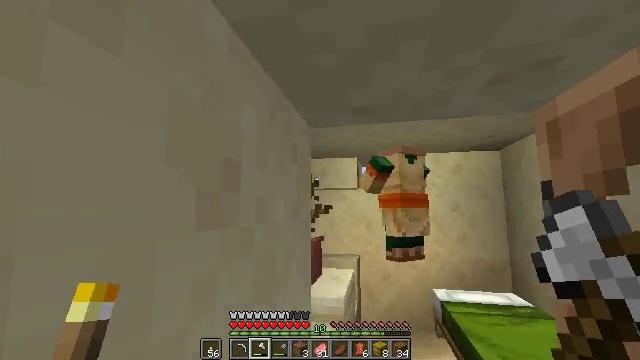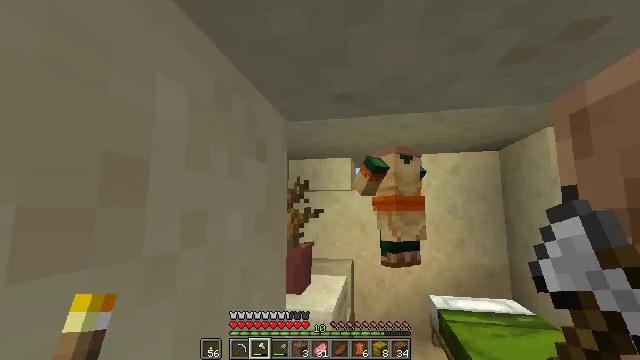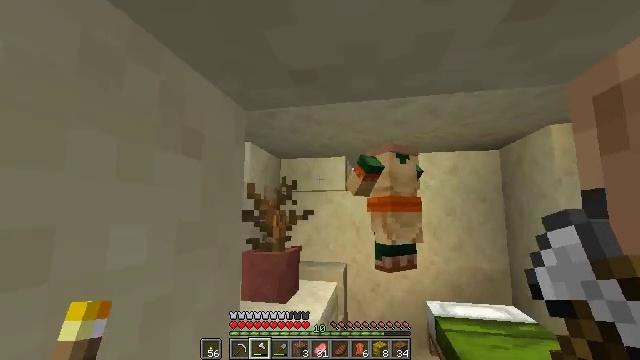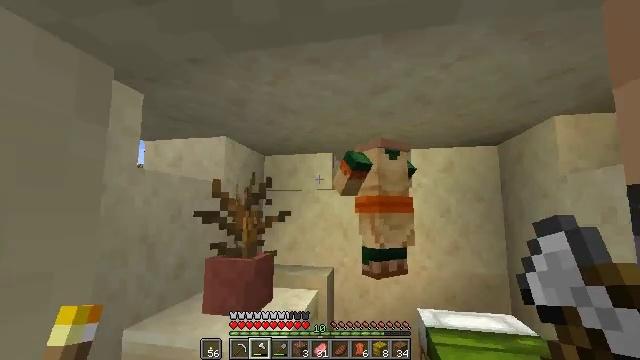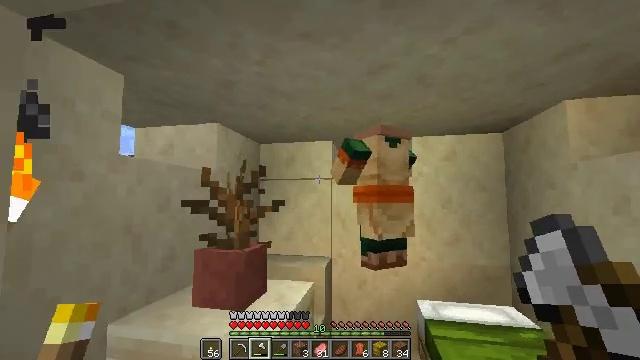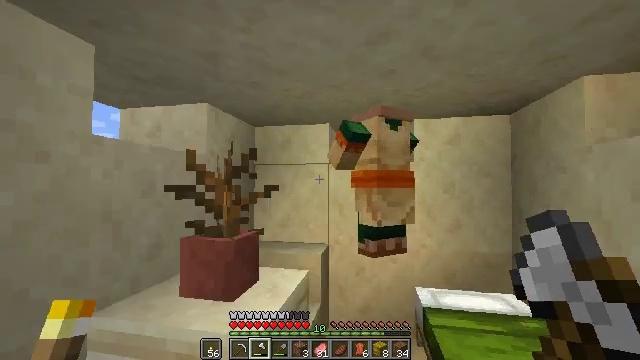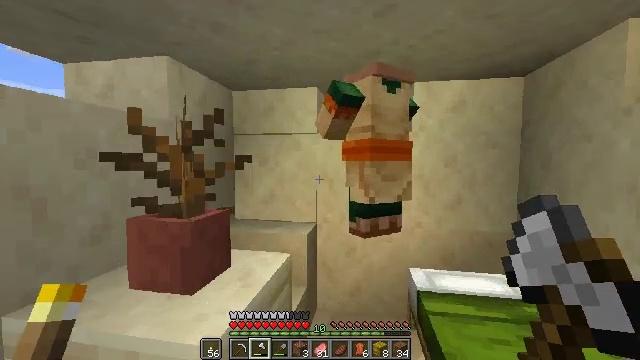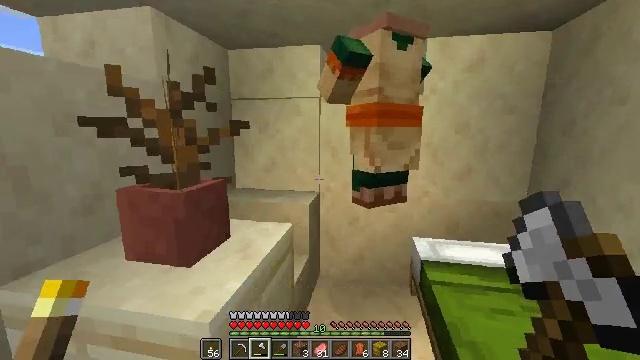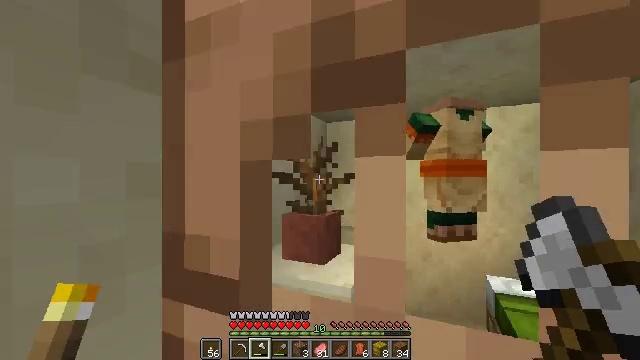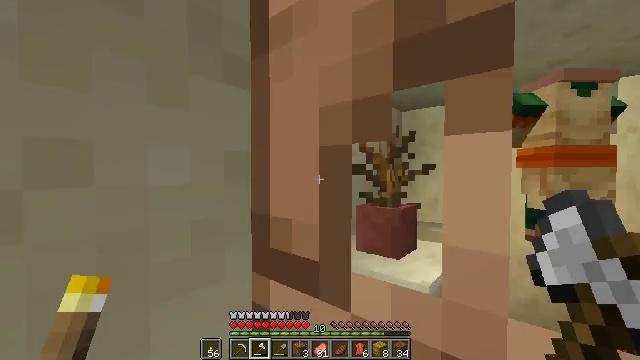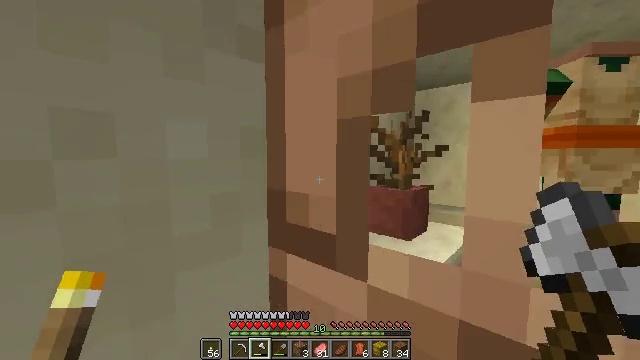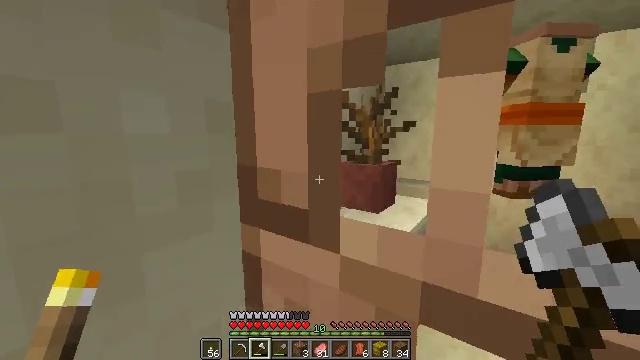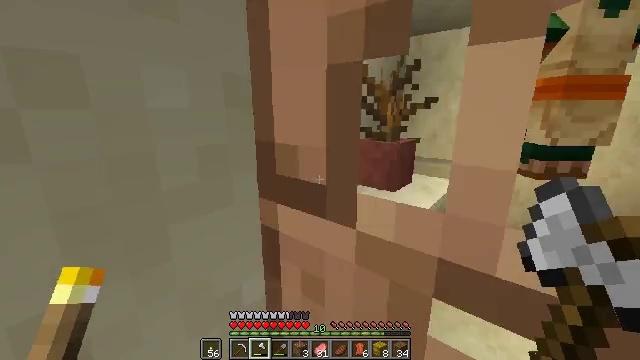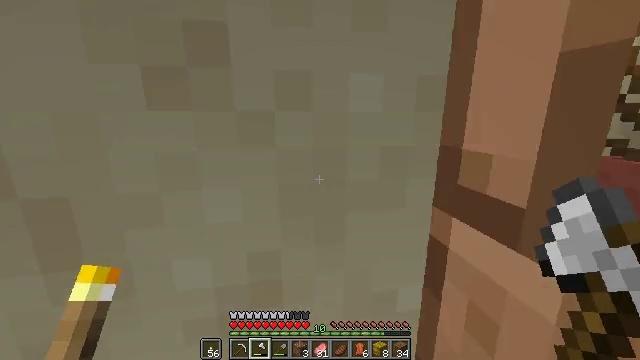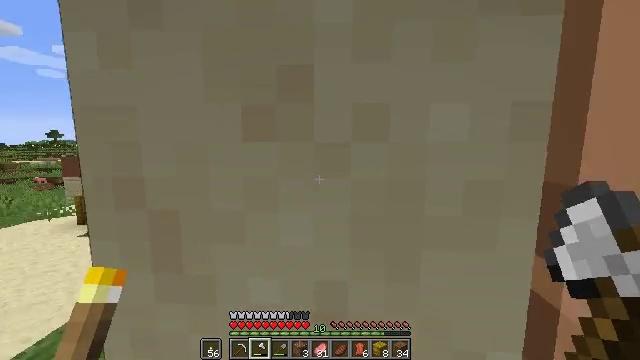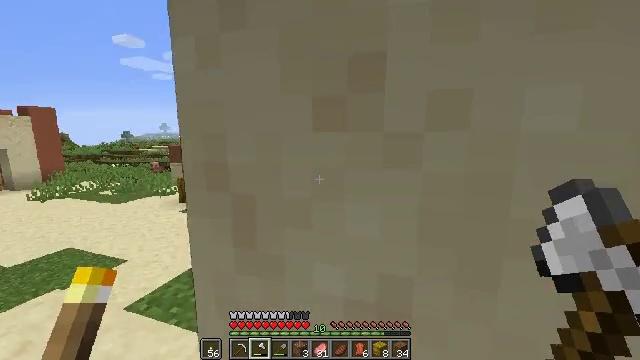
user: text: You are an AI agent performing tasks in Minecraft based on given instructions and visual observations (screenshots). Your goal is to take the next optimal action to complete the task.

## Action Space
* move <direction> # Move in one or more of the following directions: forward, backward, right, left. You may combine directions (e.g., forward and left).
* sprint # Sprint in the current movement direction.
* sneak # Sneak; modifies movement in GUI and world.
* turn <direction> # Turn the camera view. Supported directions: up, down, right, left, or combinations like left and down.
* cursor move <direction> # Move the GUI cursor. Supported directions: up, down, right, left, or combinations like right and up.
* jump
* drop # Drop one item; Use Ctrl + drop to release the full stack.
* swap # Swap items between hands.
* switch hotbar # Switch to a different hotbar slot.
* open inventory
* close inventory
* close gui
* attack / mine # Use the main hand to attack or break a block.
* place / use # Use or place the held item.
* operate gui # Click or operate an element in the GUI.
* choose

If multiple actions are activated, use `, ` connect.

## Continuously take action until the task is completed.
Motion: motion action
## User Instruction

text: Mine the sandstone wall.
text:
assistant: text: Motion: move forward and move right
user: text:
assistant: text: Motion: move forward and move right
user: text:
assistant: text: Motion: move forward and move right
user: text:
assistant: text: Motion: move forward and move right, turn down
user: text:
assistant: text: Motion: move forward and move right, turn down
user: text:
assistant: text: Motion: move forward, turn right and down
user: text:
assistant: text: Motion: turn down
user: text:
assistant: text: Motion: turn left and down
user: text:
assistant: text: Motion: turn left and down
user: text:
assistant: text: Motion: turn left and down
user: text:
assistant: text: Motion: turn right and down
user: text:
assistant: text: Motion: turn left and down
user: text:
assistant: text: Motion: turn left
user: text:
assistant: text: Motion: turn left and up
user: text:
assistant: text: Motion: turn left and down
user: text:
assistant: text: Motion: turn left and down
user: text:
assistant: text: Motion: turn right and up
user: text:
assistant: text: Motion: turn right and up
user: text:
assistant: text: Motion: turn right and up
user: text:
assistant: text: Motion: turn left and up
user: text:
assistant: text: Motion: turn left and up
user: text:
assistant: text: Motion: turn up
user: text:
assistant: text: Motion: turn right and up
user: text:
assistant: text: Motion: turn right and up
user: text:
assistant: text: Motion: no_op
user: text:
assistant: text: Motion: turn right and down
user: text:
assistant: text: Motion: turn right and down
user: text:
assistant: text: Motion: no_op
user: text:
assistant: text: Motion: no_op
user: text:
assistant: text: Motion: turn down